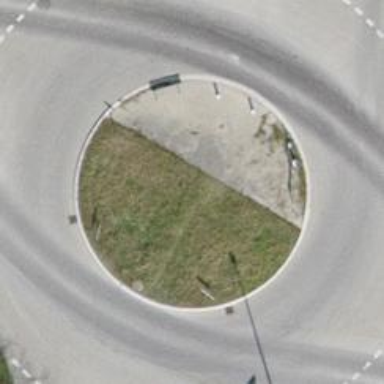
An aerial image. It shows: Secondary road leading to roundabout.